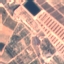
Land use / land cover: PermanentCrop